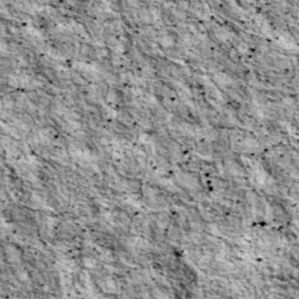
Label: non_frost